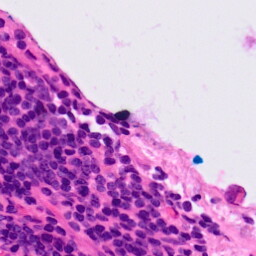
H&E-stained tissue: Lung